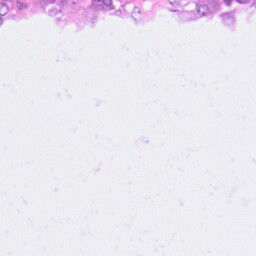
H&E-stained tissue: Pancreatic